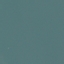
Land use / land cover class: SeaLake